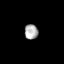
Tissue: skin
Cell type: Epithelial cells
Senescence score: 0.2396
Nuclear area (px): 199
Mean DAPI intensity: 171.367